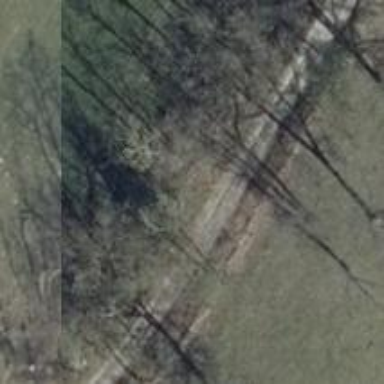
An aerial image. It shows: Row of broadleaved trees.